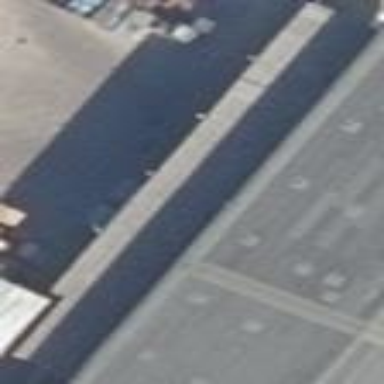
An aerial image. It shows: Industrial building.